Interaction volume radius: 10 \u00c5
Interaction volume height: 30 \u00c5
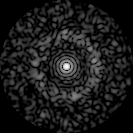
Disorder parameter: 0.8322